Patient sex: F
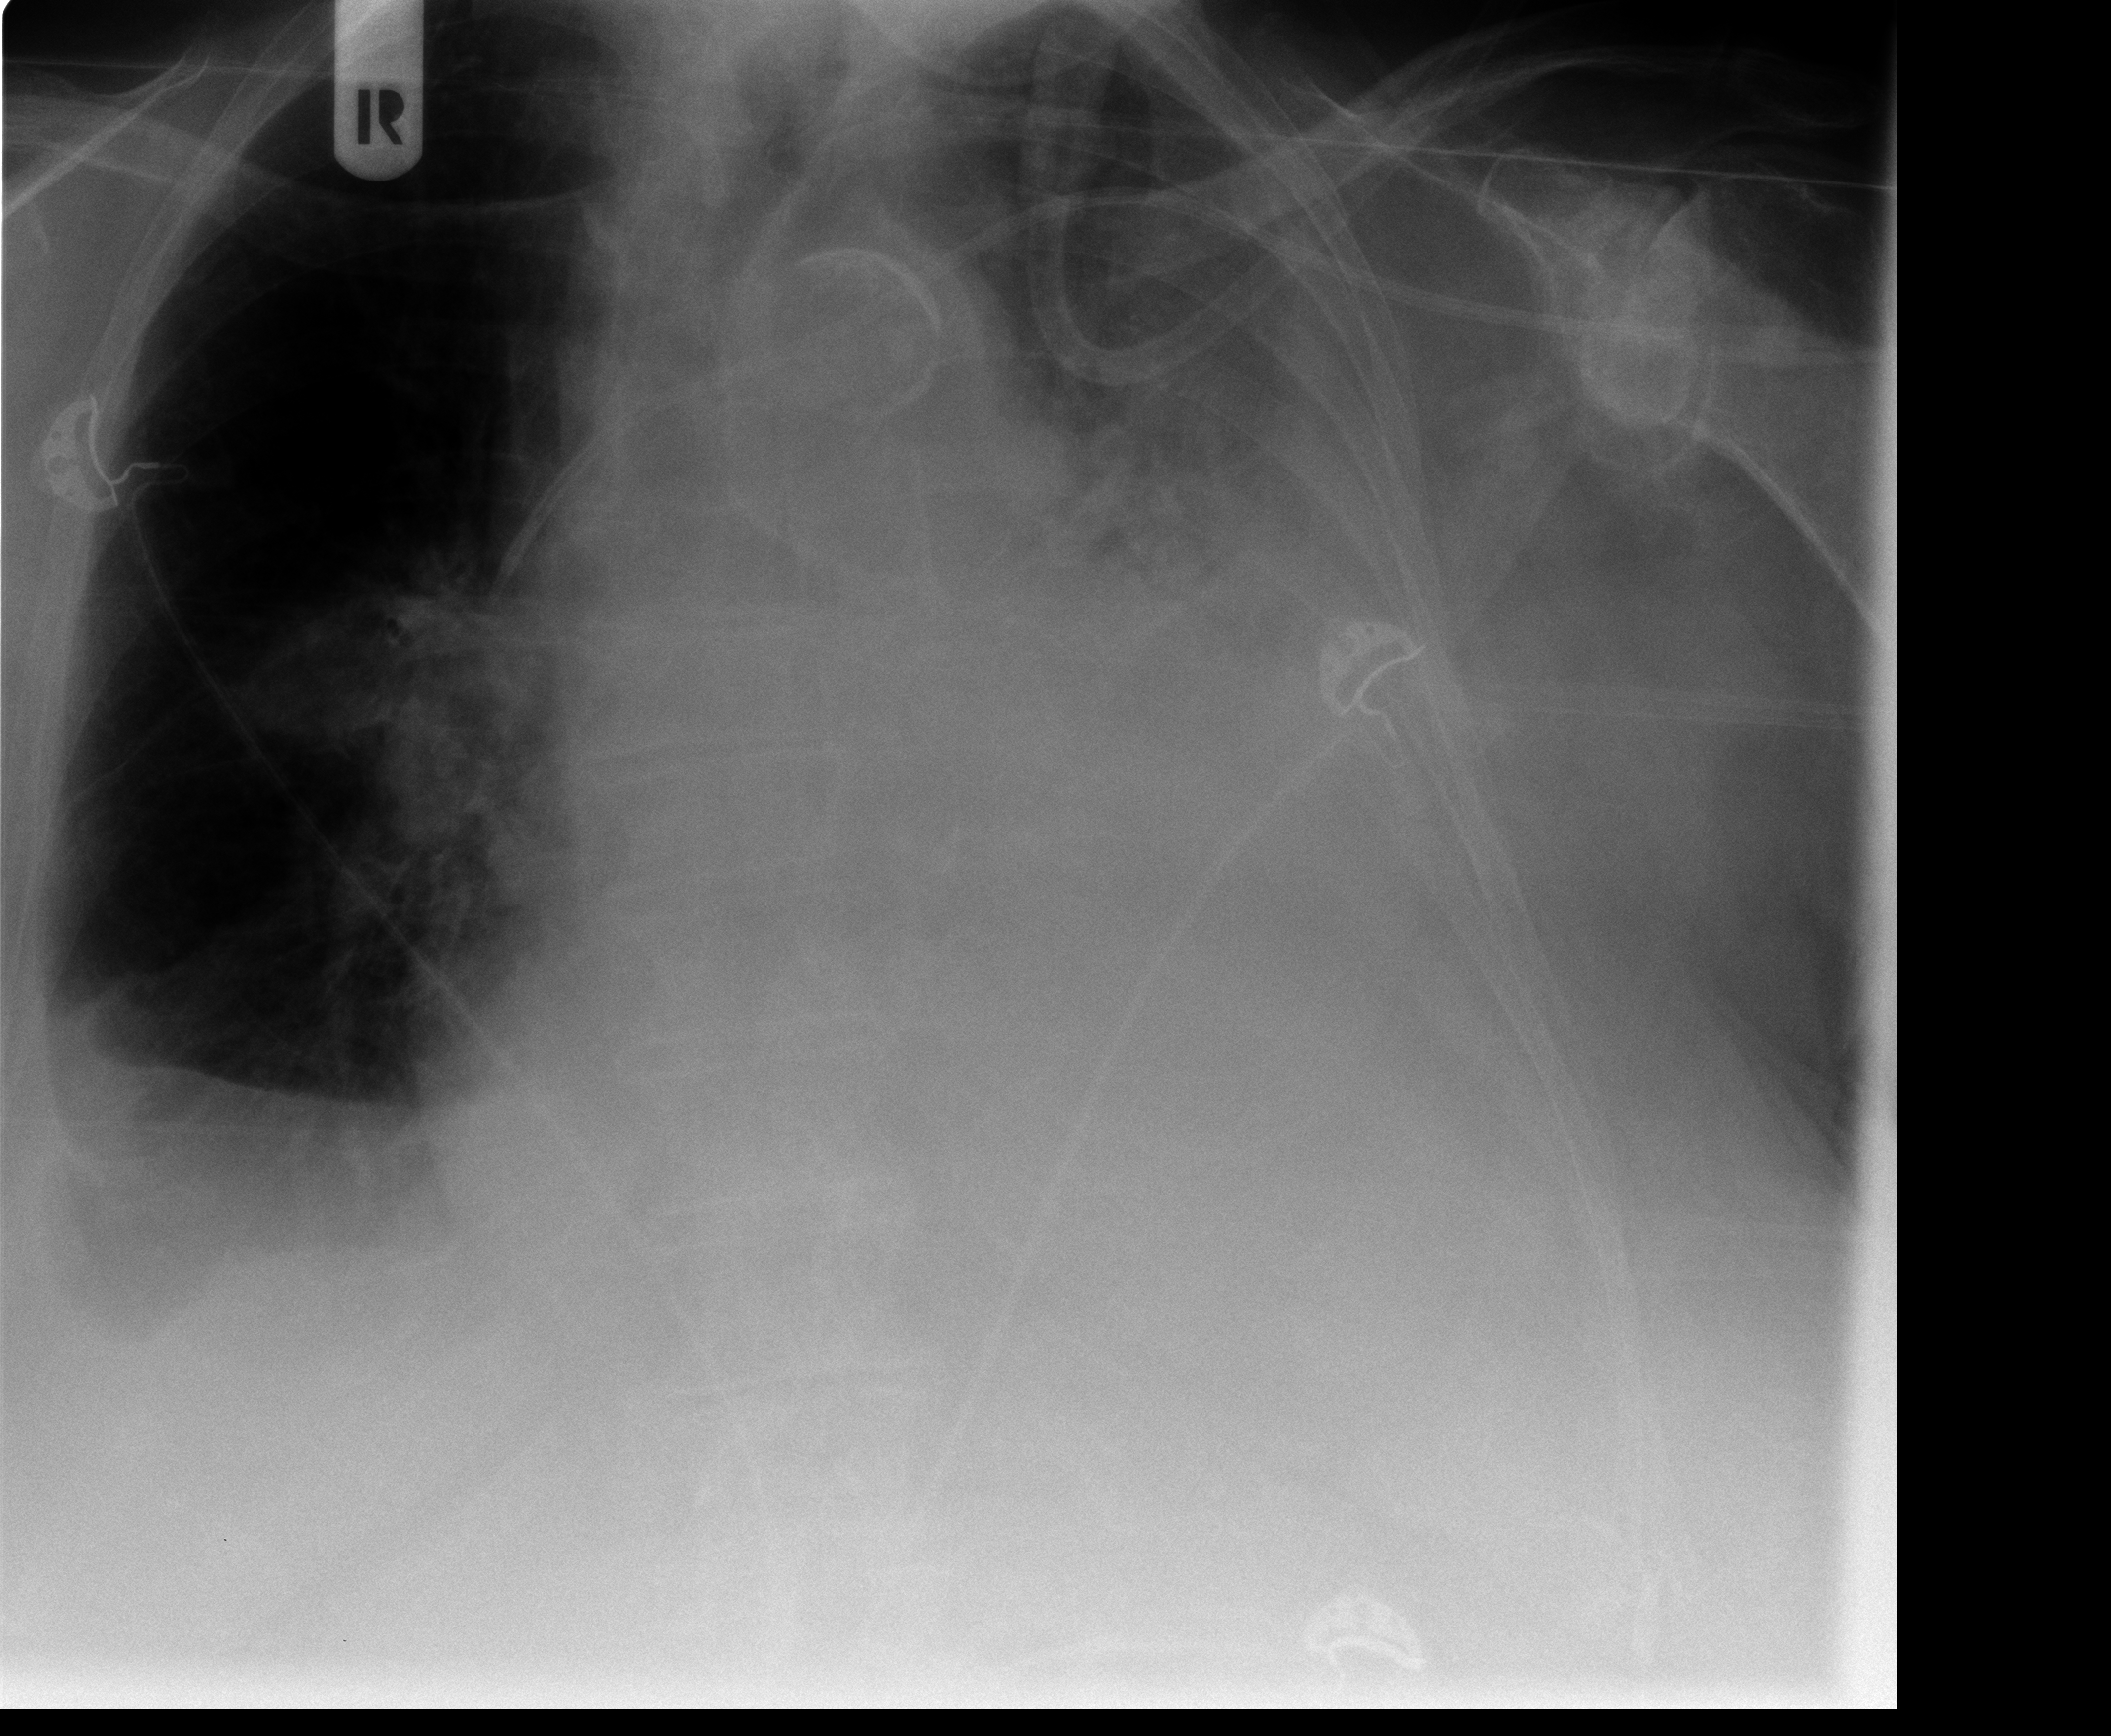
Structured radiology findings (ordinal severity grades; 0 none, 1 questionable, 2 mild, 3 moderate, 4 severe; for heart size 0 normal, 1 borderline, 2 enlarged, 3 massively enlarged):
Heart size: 2
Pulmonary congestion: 0
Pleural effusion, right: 2
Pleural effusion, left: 4
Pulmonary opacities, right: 2
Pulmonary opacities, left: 2
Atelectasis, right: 0
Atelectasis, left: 4